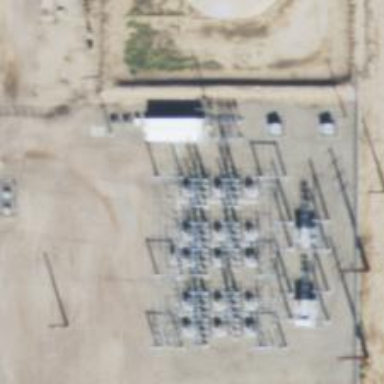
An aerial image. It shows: Switch used for power control.